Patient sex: M
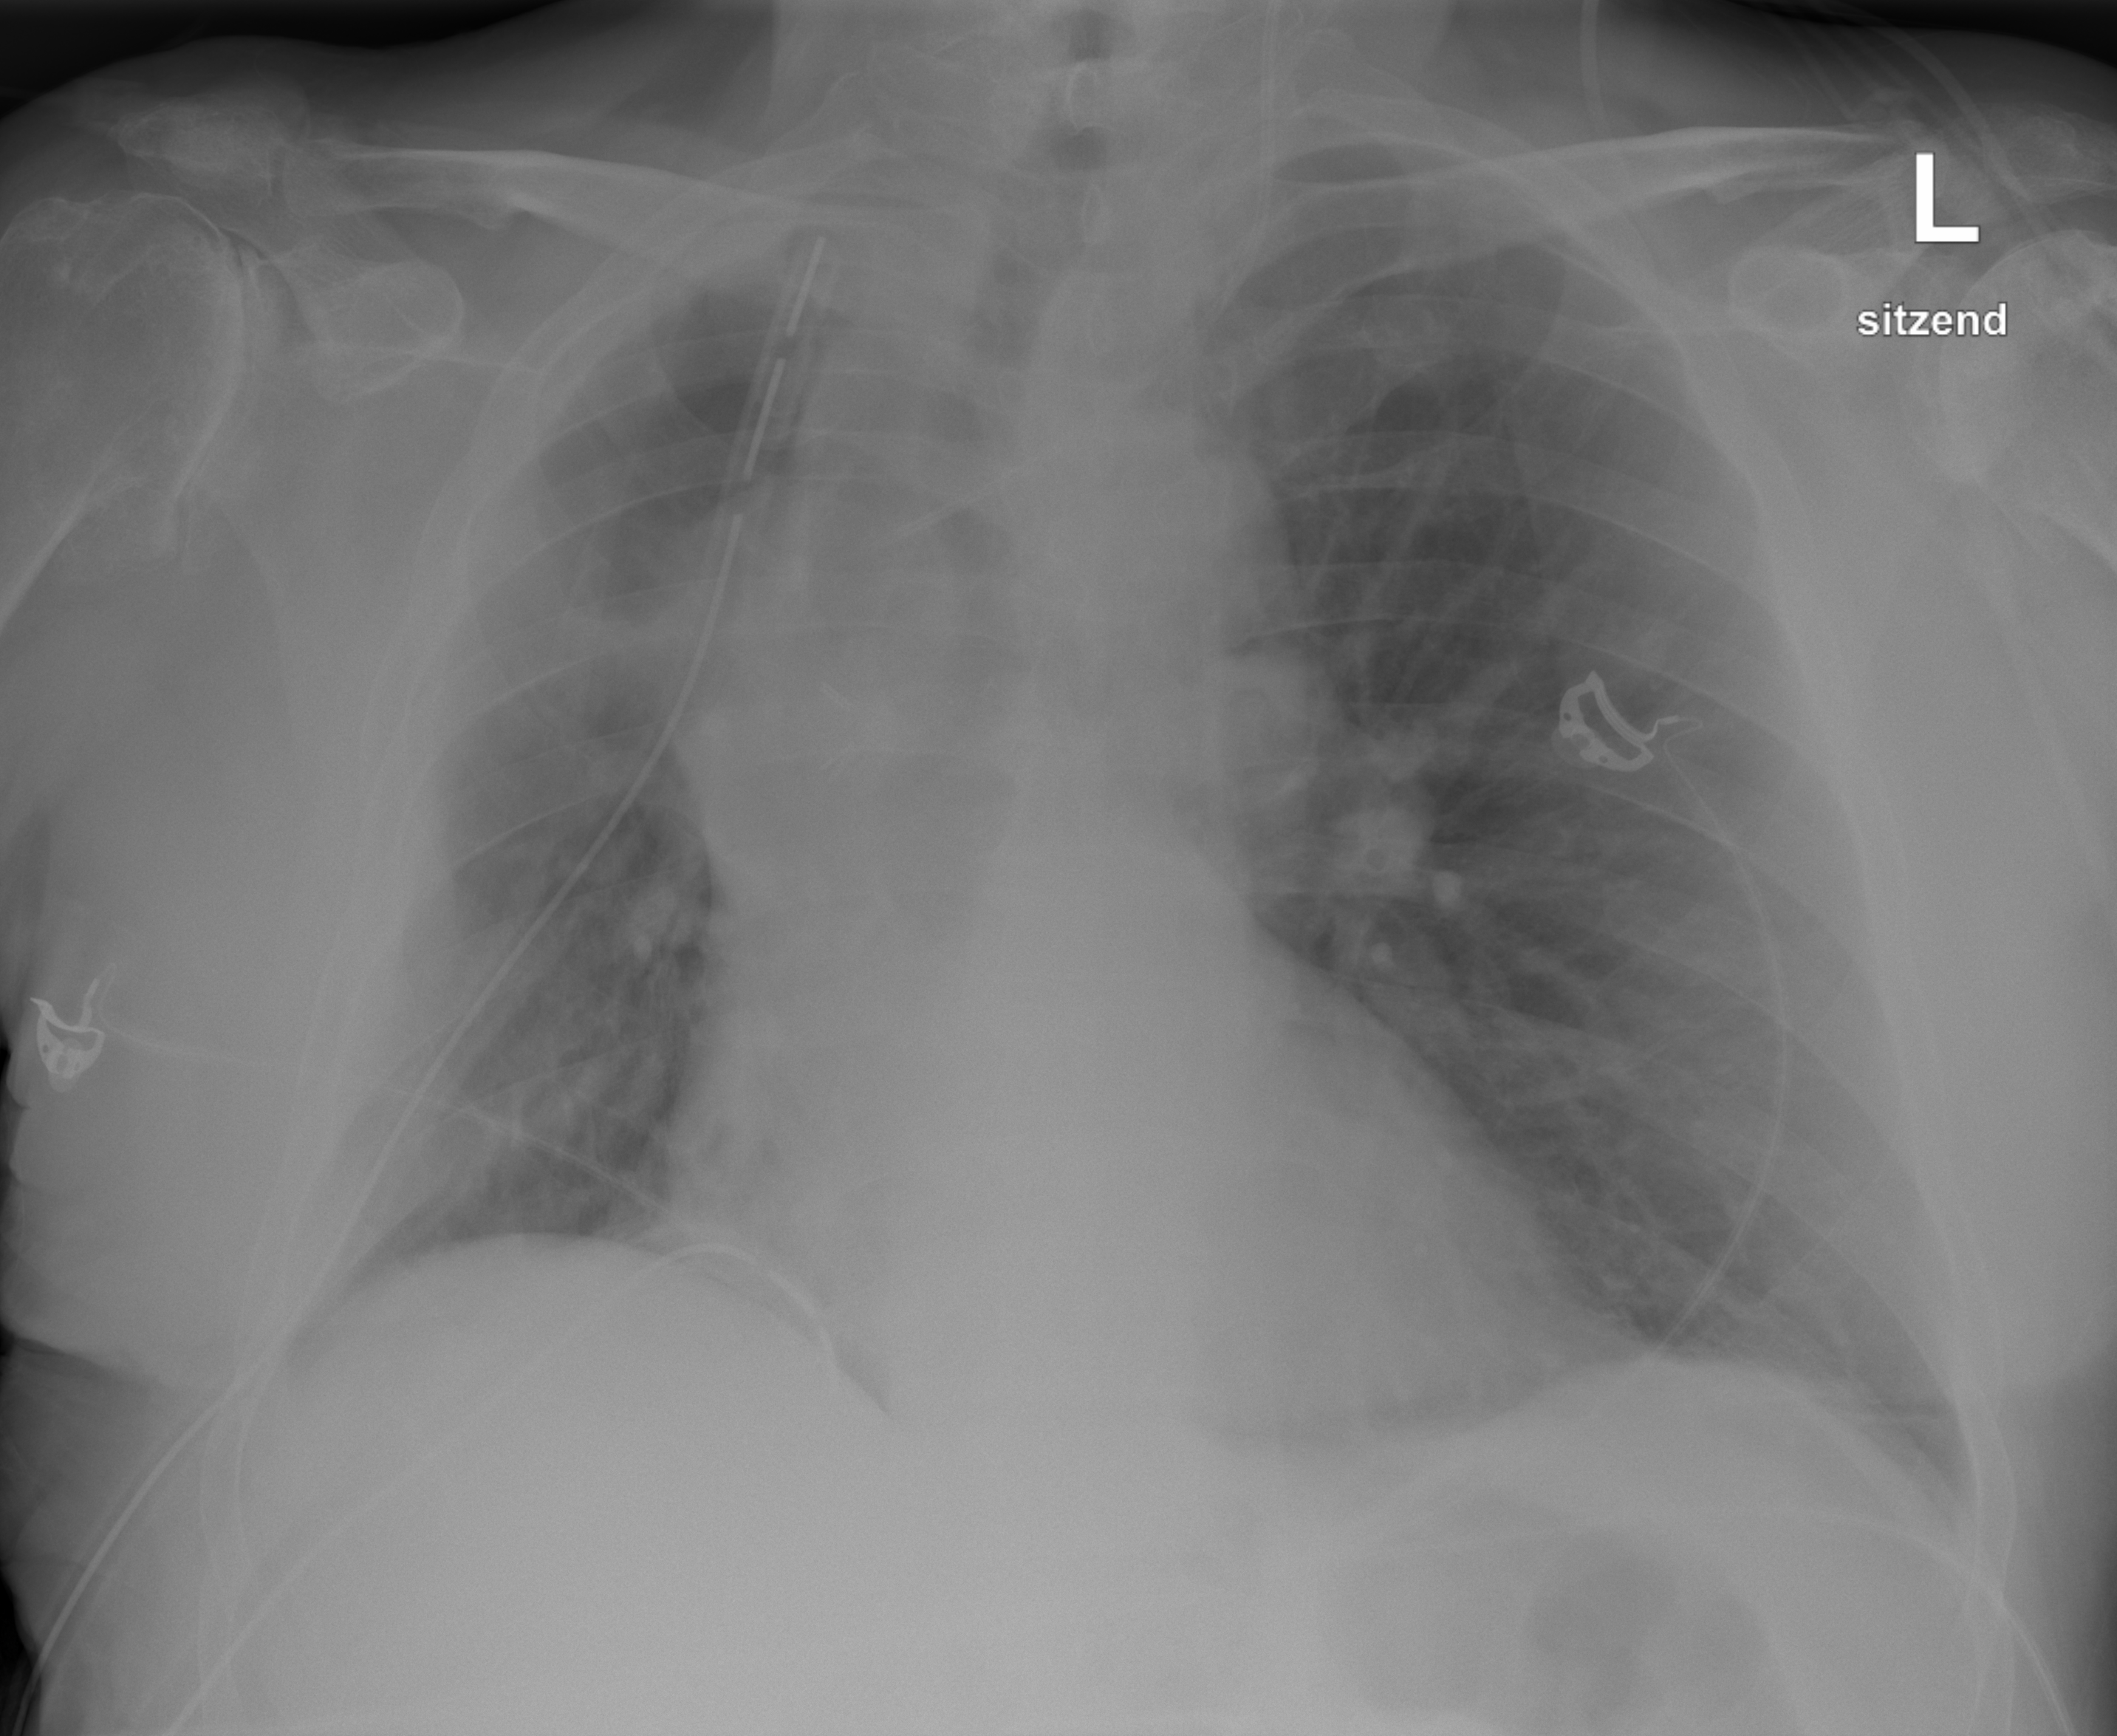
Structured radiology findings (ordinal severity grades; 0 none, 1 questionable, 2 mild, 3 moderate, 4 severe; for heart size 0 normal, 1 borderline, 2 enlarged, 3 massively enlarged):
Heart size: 2
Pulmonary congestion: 2
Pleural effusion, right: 2
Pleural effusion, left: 0
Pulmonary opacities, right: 2
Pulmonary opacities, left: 0
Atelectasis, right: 2
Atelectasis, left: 0